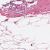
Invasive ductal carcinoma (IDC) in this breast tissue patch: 0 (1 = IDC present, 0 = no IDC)